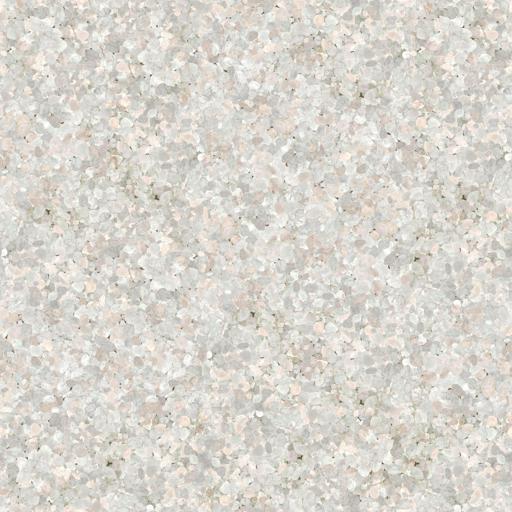
Tags: bright dirt dirty gravel ground light pebbles stone white